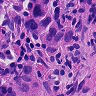
Metastatic tissue present: yes